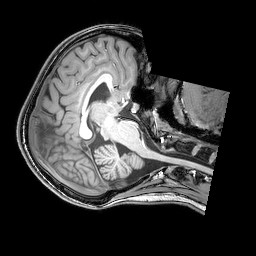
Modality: T1w
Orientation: axial
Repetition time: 0.00828 s
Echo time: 0.00388 s